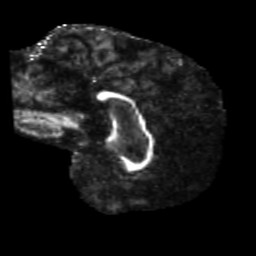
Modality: FA
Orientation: sagittal
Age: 46
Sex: male
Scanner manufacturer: siemens
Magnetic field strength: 3 T
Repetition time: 5.25 s
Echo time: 0.08 s